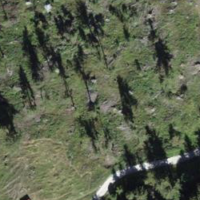
EUNIS habitat code: 43
Species observed at this site:
Lanius collurio